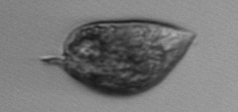
Label: Prorocentrum_micans